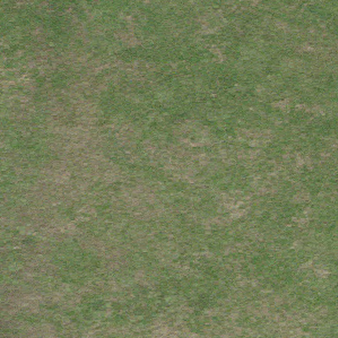
Label: other